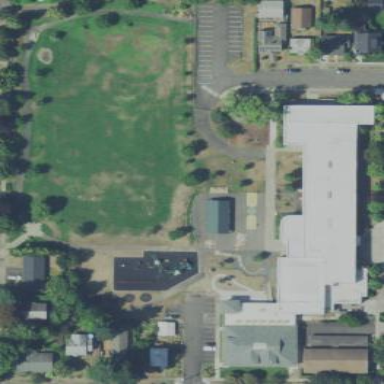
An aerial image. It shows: School.